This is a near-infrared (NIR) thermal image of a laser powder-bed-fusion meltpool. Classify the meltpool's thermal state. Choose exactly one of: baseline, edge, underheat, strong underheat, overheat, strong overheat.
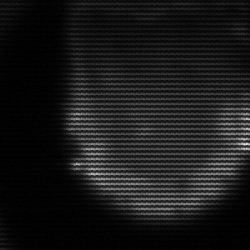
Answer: edge